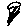
Label: tree